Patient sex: F
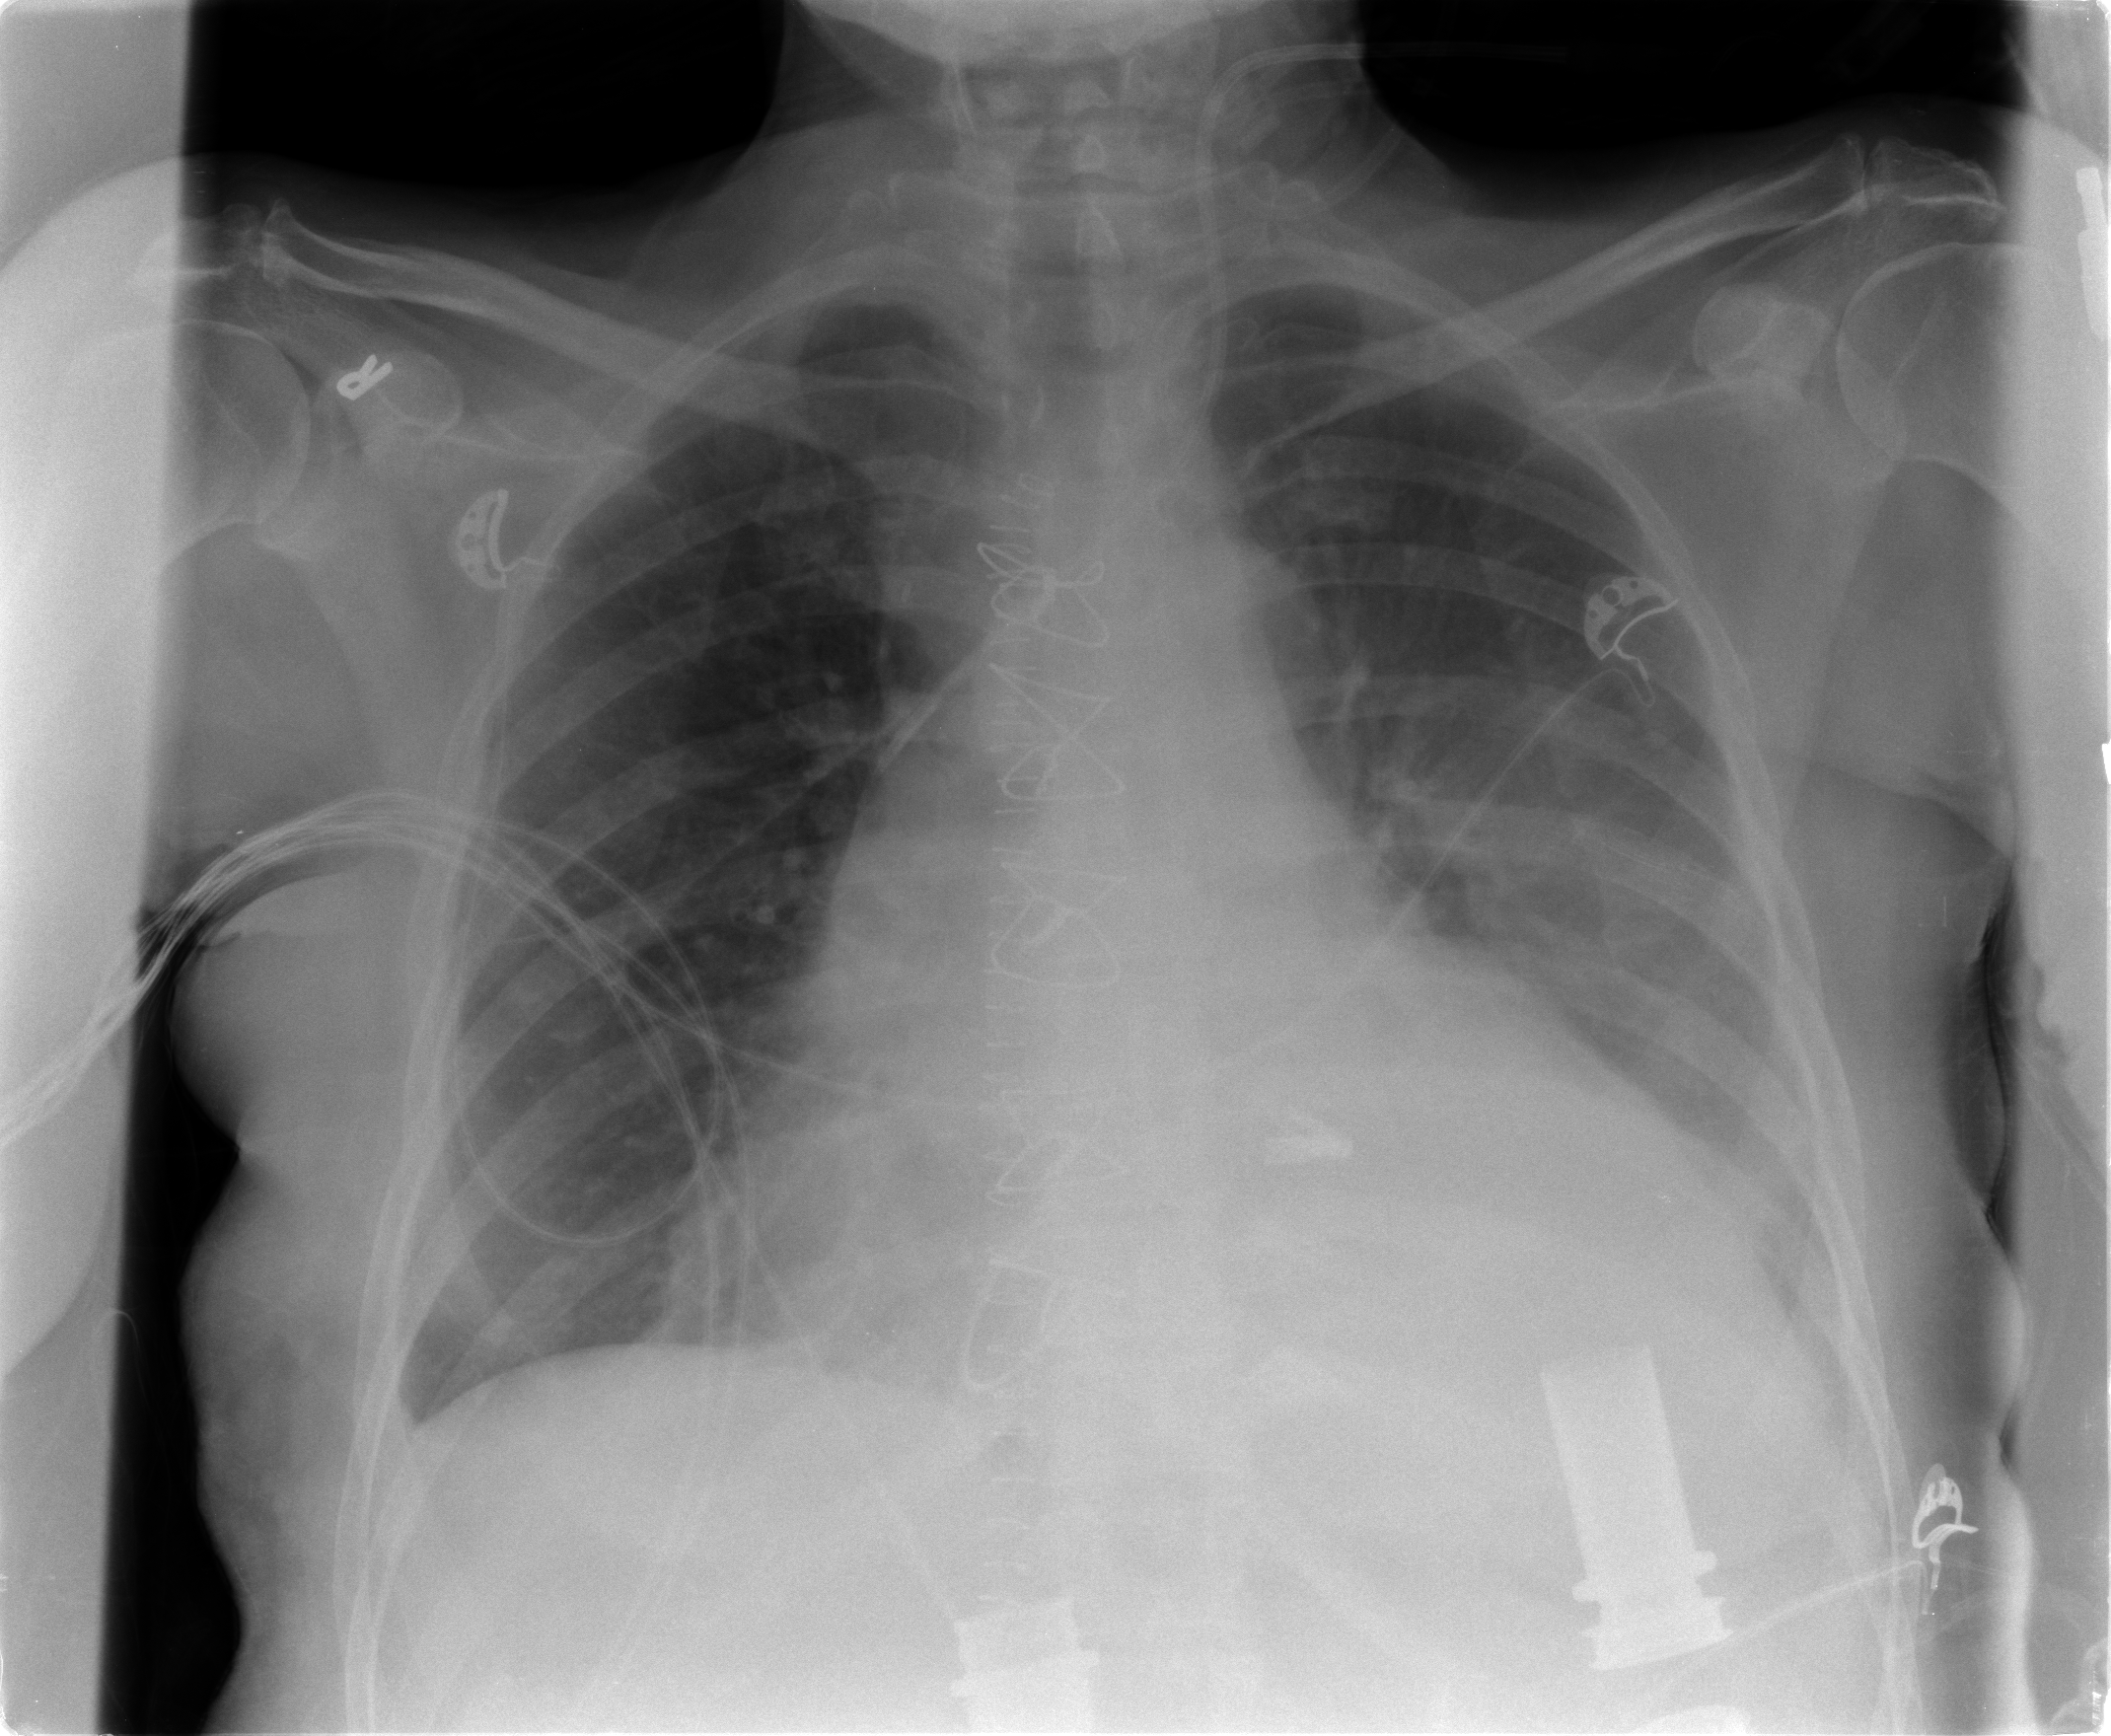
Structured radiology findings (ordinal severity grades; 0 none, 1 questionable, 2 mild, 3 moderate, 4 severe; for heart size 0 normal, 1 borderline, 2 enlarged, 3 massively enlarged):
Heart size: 2
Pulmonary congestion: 0
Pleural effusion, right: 1
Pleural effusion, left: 2
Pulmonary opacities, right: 0
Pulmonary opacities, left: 1
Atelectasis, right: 1
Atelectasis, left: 2